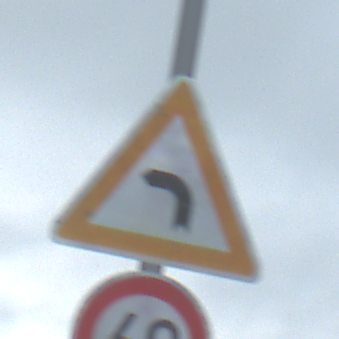
Verkehrszeichen: KurveLinks
Zusatzzeichen unten: Geschwindigkeit60
Umgebung: Outdoor, Suburban
Tageszeit: Midday
Wetter: Overcast
Licht: Natural
Jahreszeit: NotSpecified
Kontrast: LowContrast